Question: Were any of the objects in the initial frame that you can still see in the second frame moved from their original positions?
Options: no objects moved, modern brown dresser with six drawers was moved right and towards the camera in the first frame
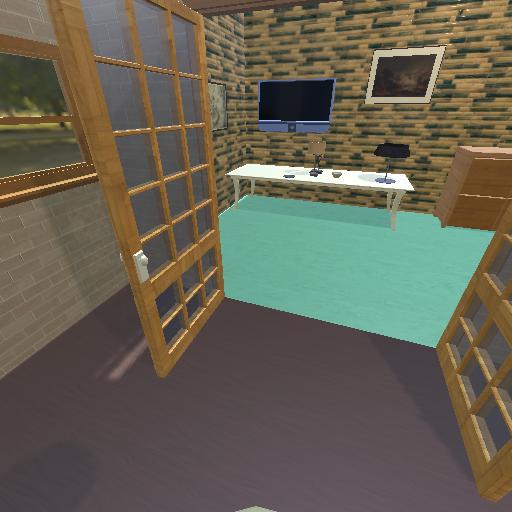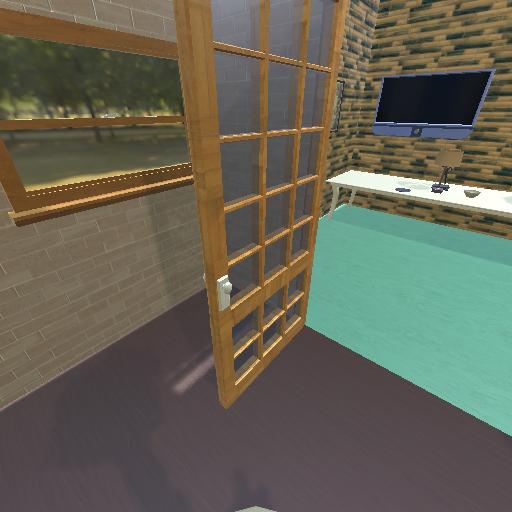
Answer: no objects moved